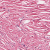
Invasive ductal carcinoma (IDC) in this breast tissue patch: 0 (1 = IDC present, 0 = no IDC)